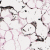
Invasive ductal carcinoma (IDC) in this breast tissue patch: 0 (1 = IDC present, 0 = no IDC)